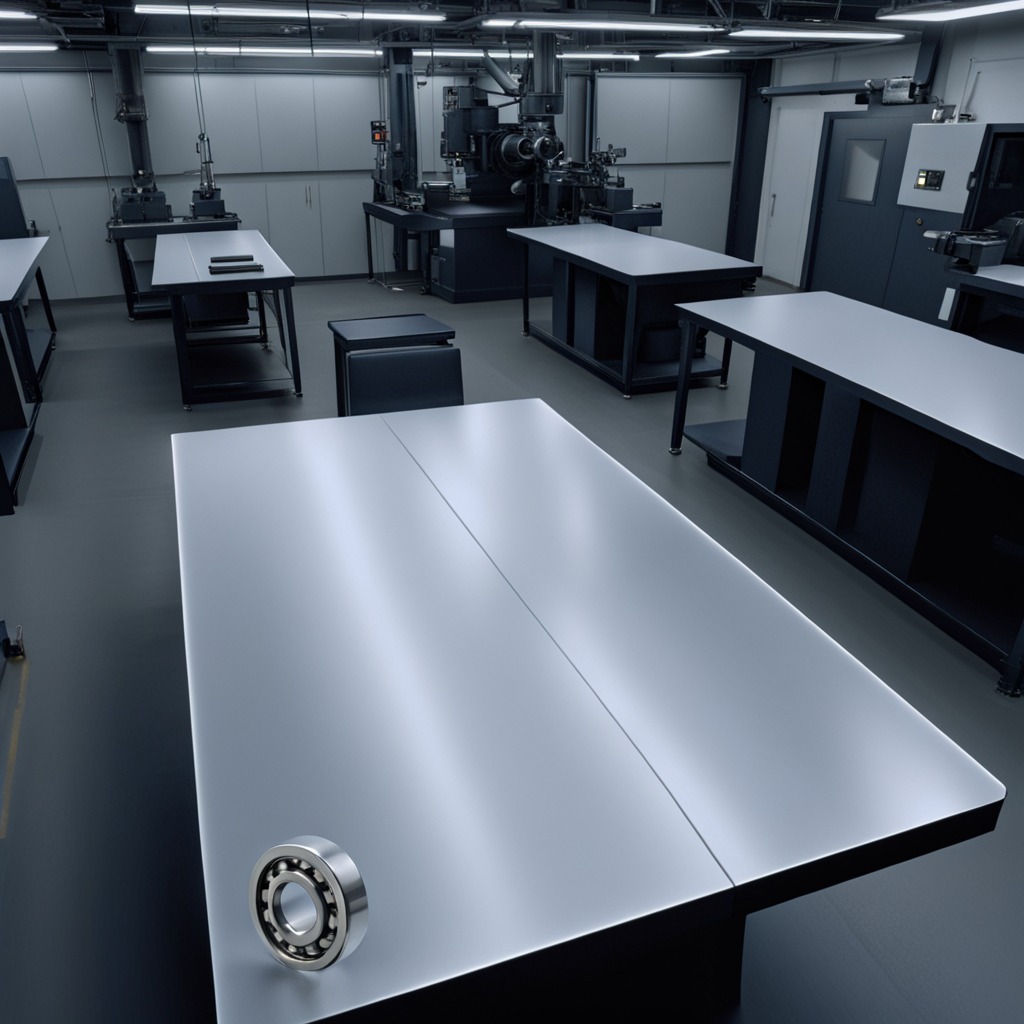
A metal ball bearing is lying on the tabletop.